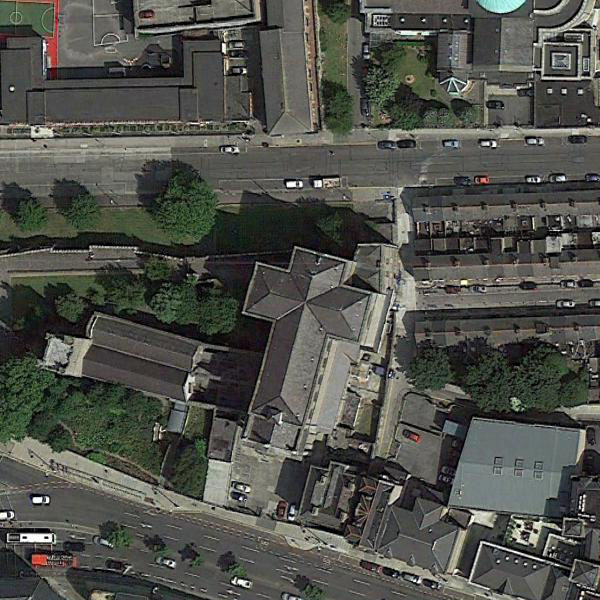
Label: Church